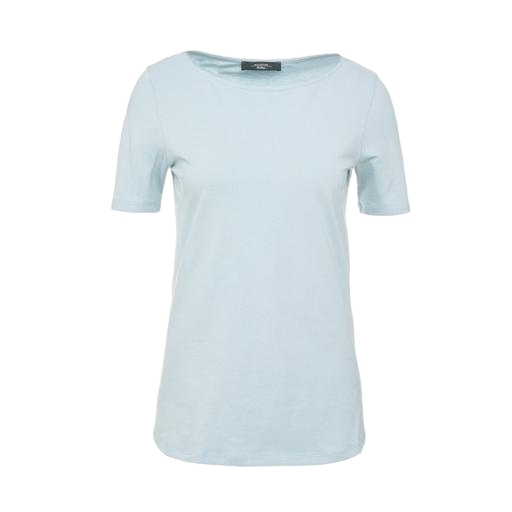
t-shirt classique light blue, blue petite boat-neck t-shirt only macy, blue women's ottoman t-shirt, white background